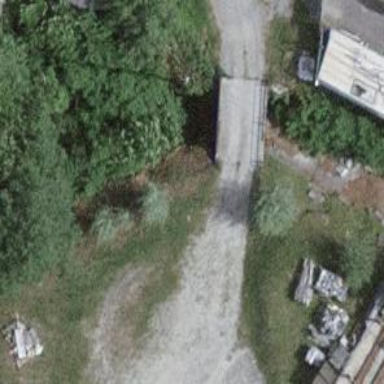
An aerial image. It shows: Driveway with unpaved surface. This driveway includes bridge.